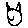
Label: cat